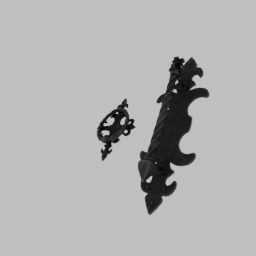
Label: mechanical